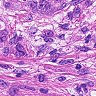
Metastatic tissue present: yes